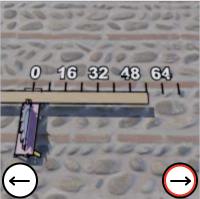
Task: length
Answer: 56
First scale value: 16.0